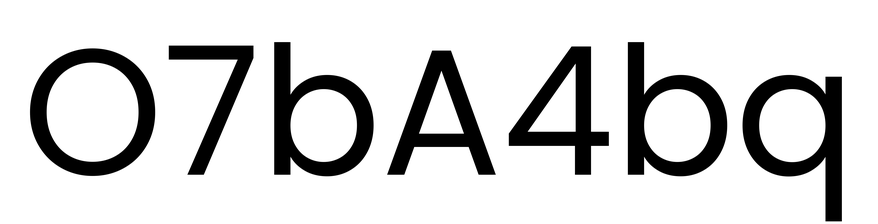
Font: Poppins-Regular